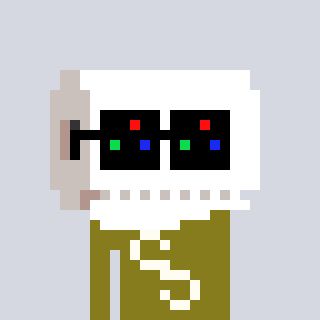
a pixel art character with square black sunglasses, a toiletpaper-full-shaped head and a gunk-colored body on a cool background